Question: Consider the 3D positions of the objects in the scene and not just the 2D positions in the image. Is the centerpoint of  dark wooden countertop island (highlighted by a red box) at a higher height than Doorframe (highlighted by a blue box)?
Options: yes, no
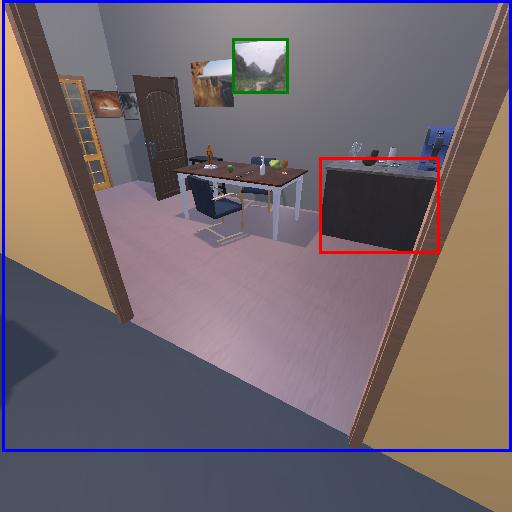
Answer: yes